Aerial crown-view tile of a tropical tree (Barro Colorado Island, Panama), acquired 20250616:
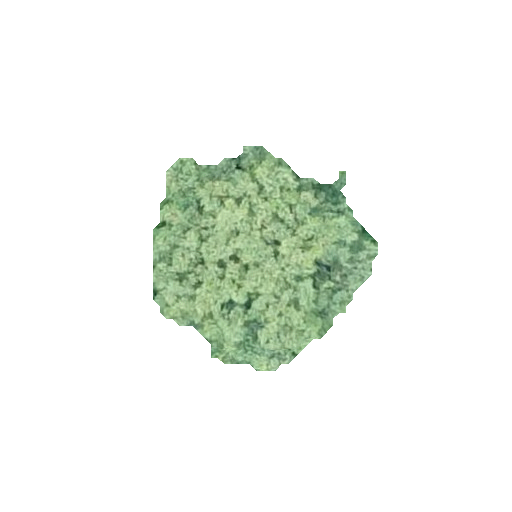
Species: Apeiba tibourbou
GBIF accepted scientific name: Apeiba tibourbou
Crown area: 51.41 m²